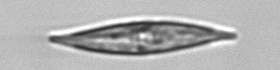
Label: Pleurosigma